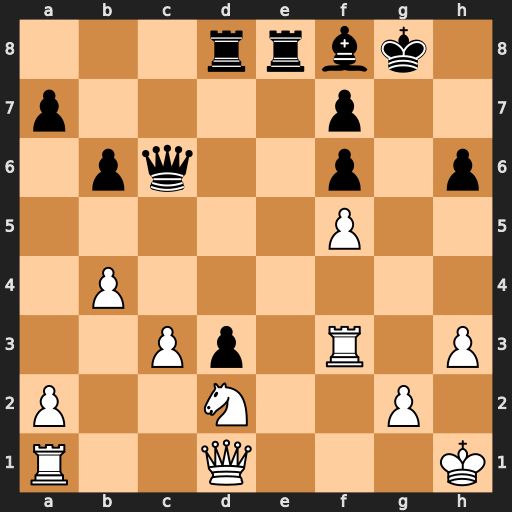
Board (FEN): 3rrbk1/p4p2/1pq2p1p/5P2/1P6/2Pp1R1P/P2N2P1/R2Q3K
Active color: w
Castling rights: -
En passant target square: -
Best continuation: Rg3+ Bg7 Qg4